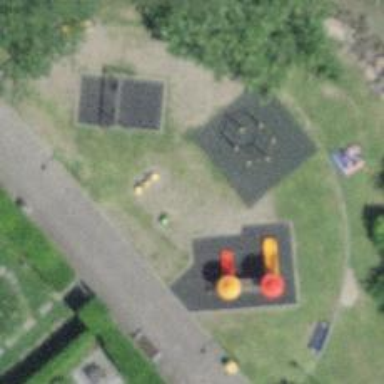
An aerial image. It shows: Playground area for leisure land.